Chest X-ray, AP view. Patient: 22 years old, sex M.
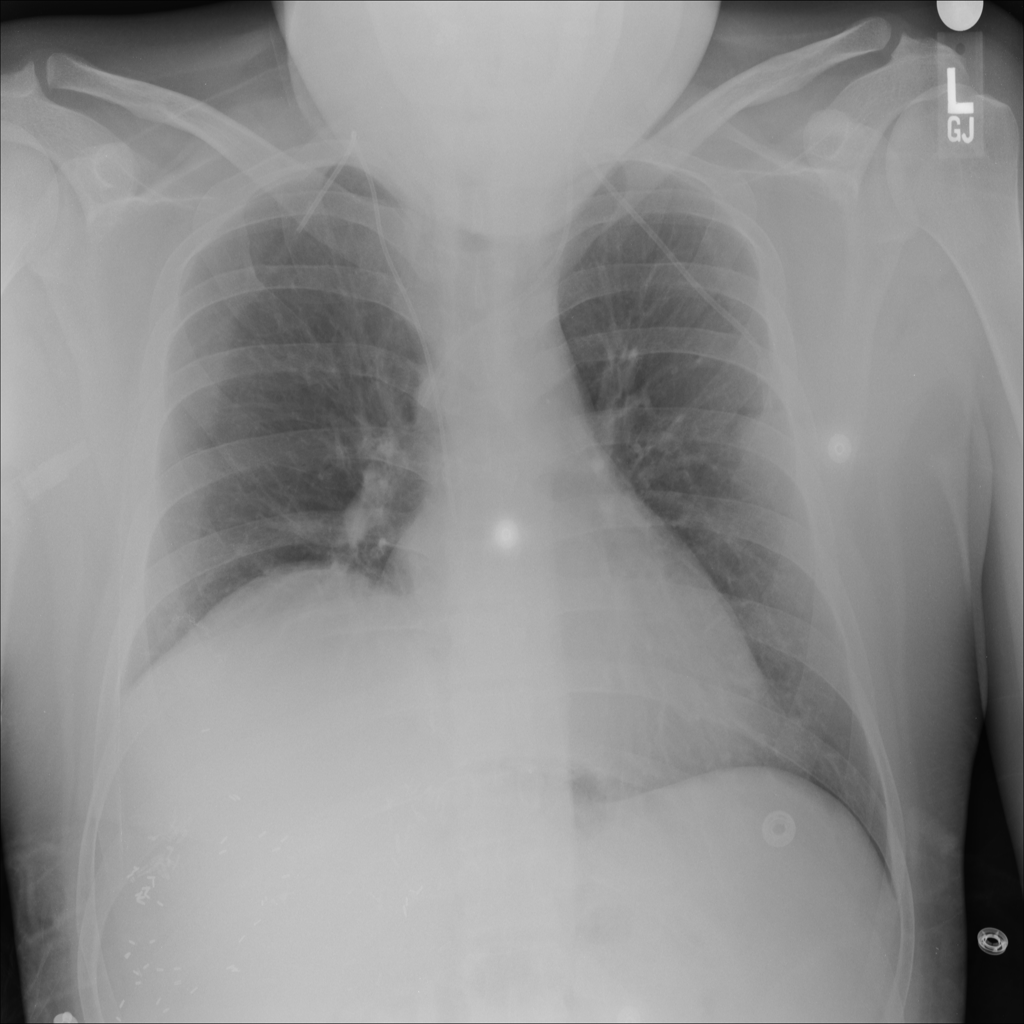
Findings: No Finding